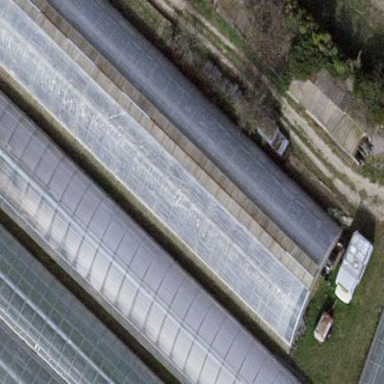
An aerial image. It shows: Greenhouse used for horticulture.